Question: I want to draw a dot plot with horizontal lines by groups.
The 'df' object store the points and the 'df.line' object stores the line I want to add to the dot plot. The horizontal lines are not the mean/median value of points, they are some standards I want to show in this figure.
I tried 'gome_hline', 'geom_line', 'geom_errorbar', and 'stat_summary'. but none of them work as I want.
Could anyone teach me how to do it?
'''
library(ggplot2)
library(tidytext)
set.seed(42)
df=data.frame(site=c(rep("a",5),rep("b",5),rep("c",5)),
sample=c(1:5,1:5,1:5),
value=c(runif(5, min=0.54, max=0.56),runif(5, min=0.52, max=0.6),runif(5,
min=0.3, max=0.4)),
condition=c(rep("c1",5),rep("c2",5),rep("c2",5)))
df.line=data.frame(site=c("a","b","c"),standard=c(0.55,0.4,0.53))
ggplot(df)+
geom_point(aes(x=tidytext::reorder_within(site,value,condition,fun=mean),
y=value))+
facet_grid(~condition,space="free_x",scales = "free_x")+
scale_x_reordered()
'''

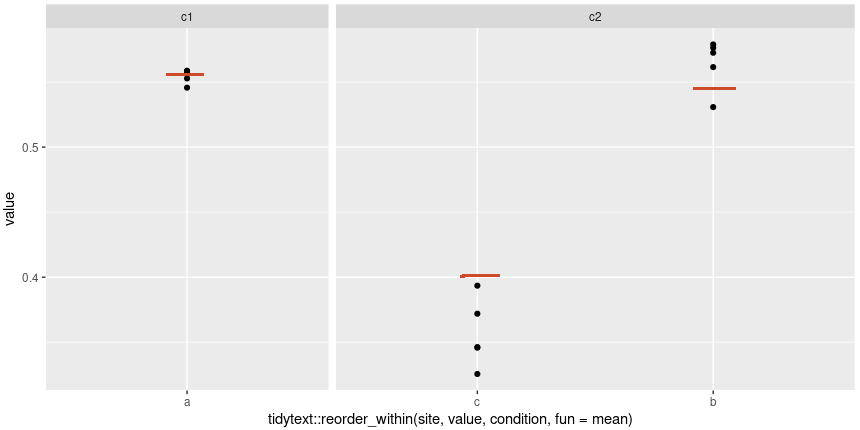
Answer: First, merge 'df' and 'df.line' together. Next, move the main 'aes()' call to 'ggplot' so it can be used later. Then use 'stat_summary':
'''
library(dplyr)
merge(df,df.line) %>%
ggplot(aes(x=tidytext::reorder_within(site,value,condition,fun=mean),
y=value))+
geom_point()+
stat_summary(aes(y = standard, ymax = after_stat(y), ymin = after_stat(y)),
fun = mean, geom = "errorbar", color = "red", width = 0.3) +
facet_grid(~condition,space="free_x",scales = "free_x")+
scale_x_reordered()
'''
<URL>